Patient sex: M
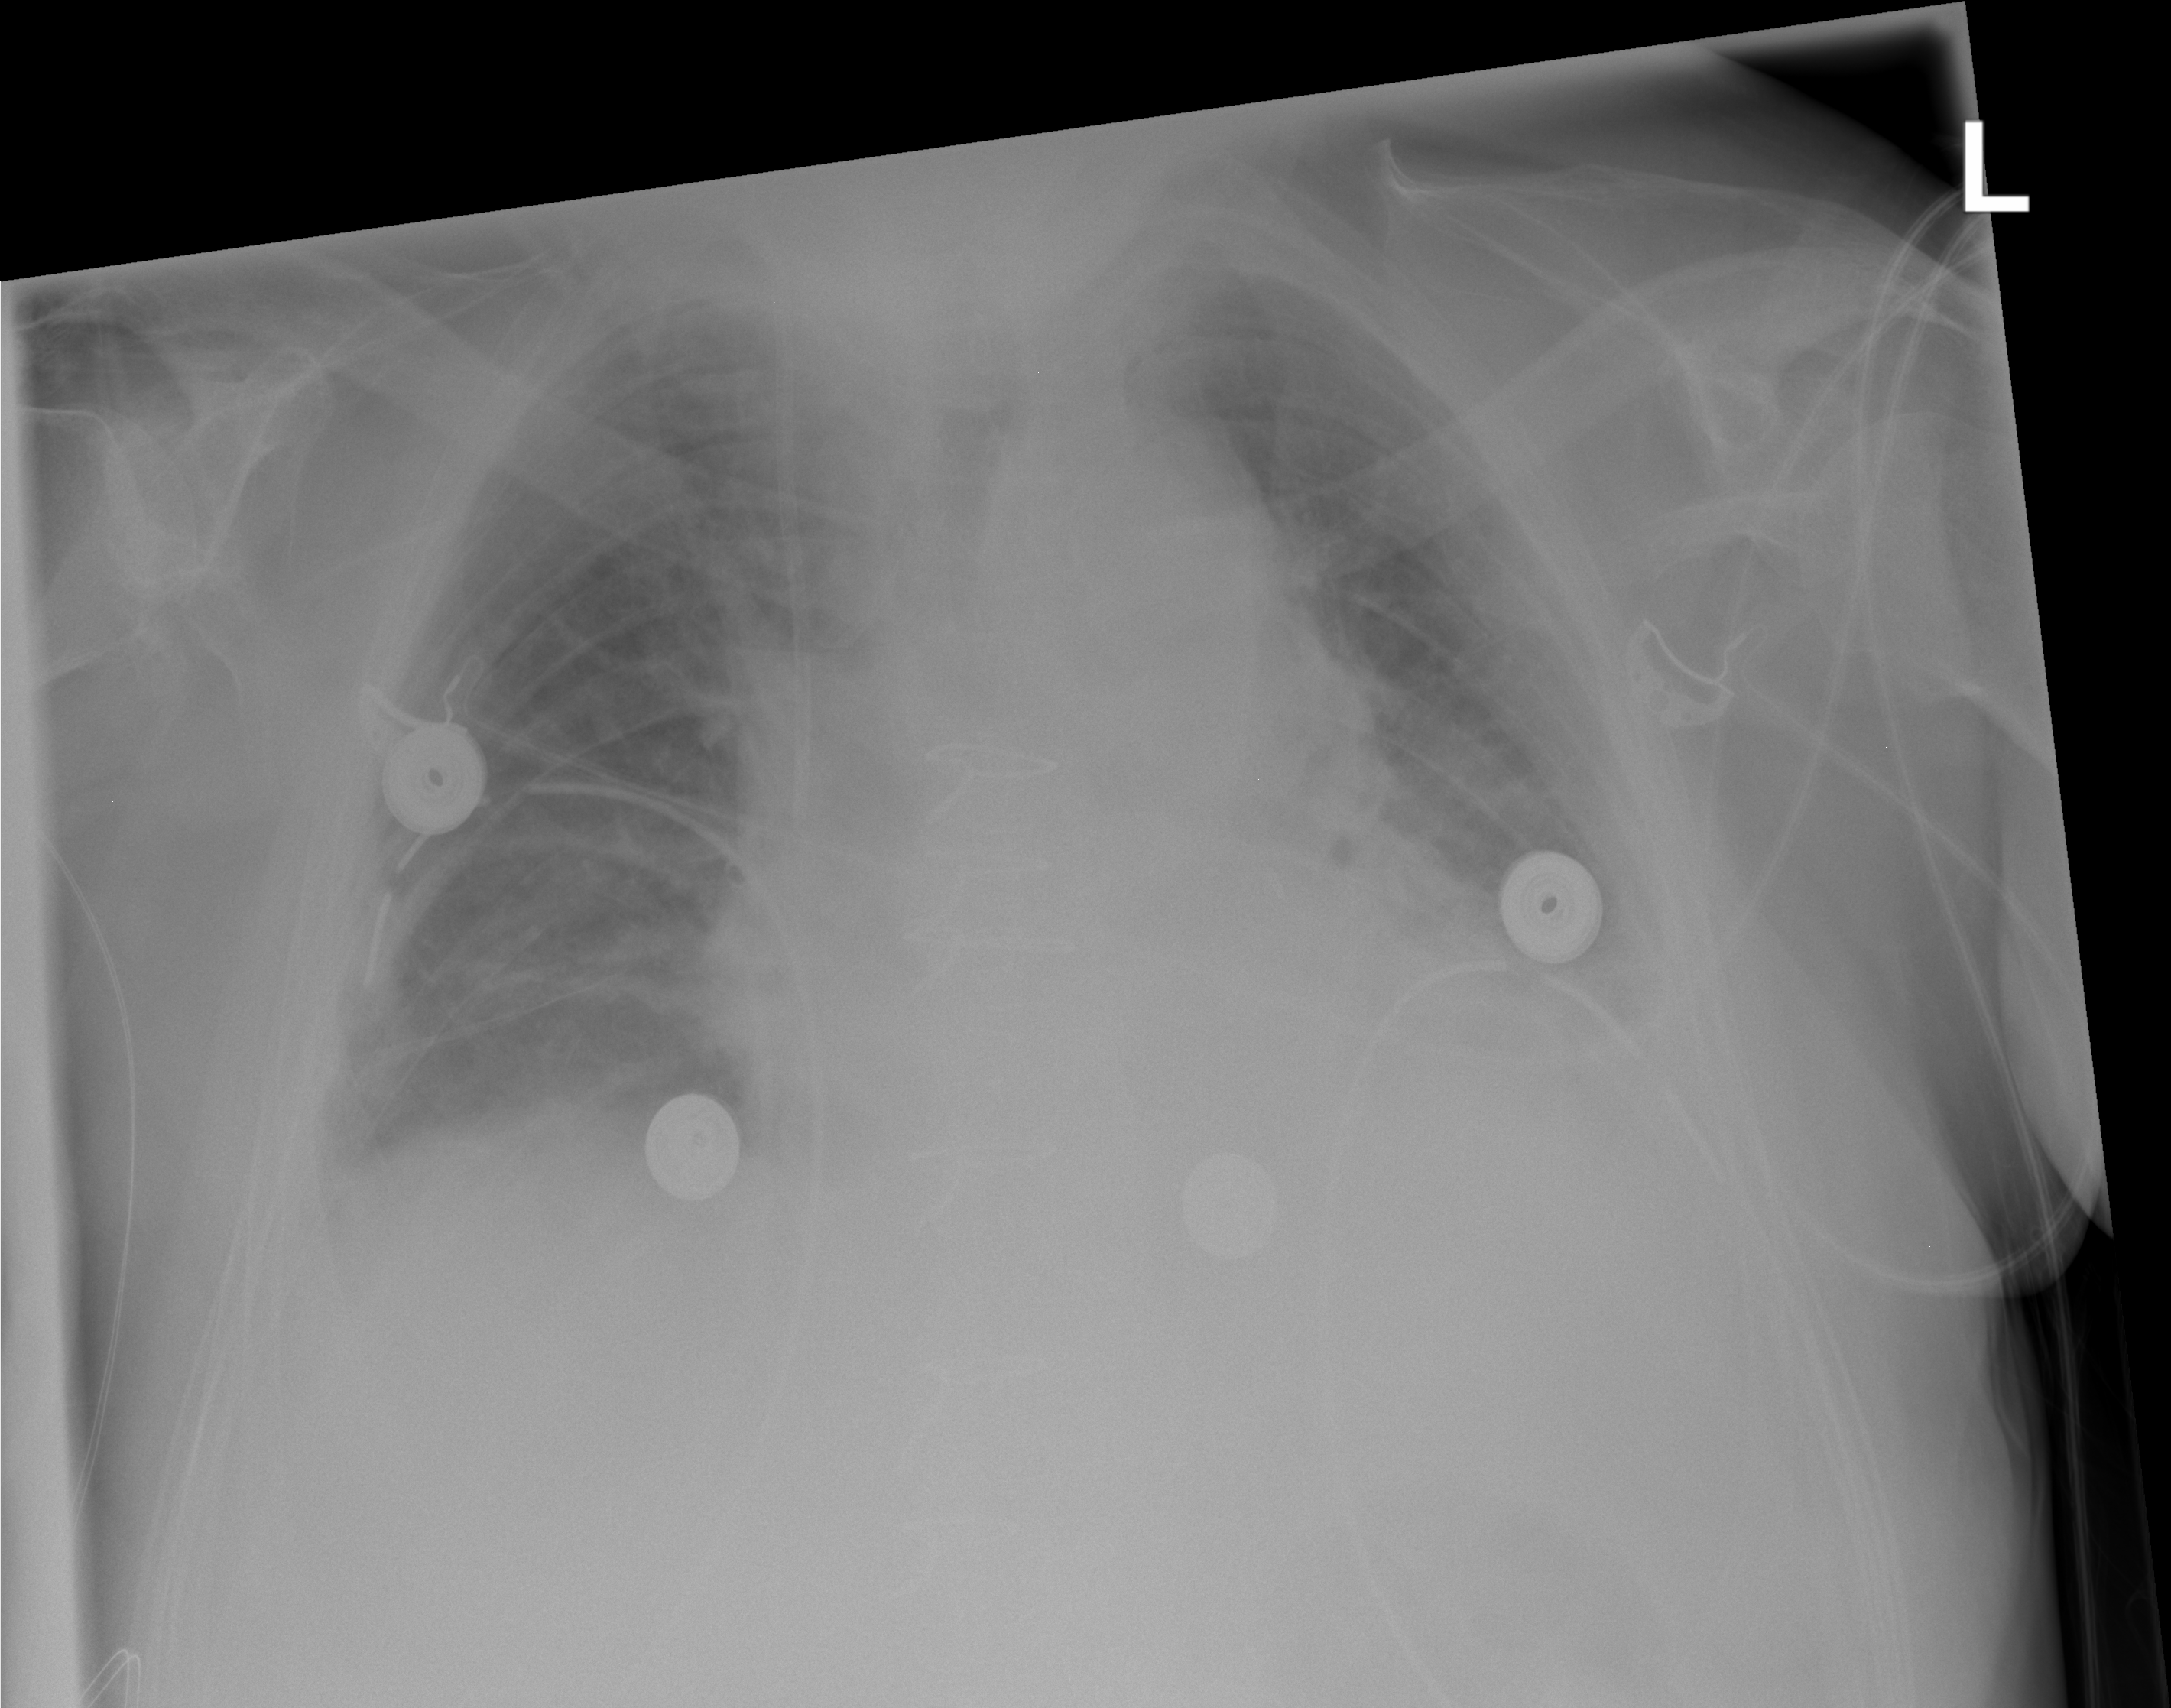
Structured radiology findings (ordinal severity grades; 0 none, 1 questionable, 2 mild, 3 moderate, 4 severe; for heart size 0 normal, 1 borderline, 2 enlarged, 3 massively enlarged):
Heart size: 0
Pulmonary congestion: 2
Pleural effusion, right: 0
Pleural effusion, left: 2
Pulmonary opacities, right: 2
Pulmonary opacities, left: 2
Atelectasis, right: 2
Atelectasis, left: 2